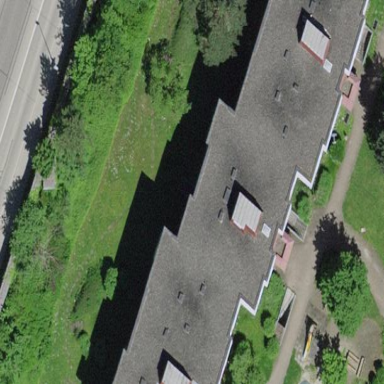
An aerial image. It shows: Building with apartments and flat roof.